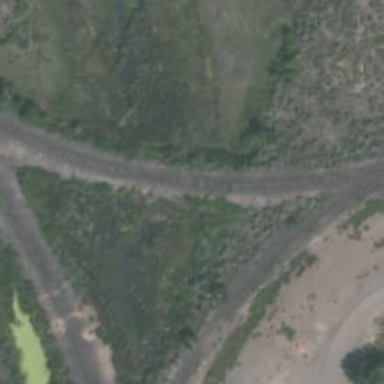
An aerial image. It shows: Rail spur service.